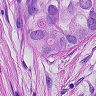
Metastatic tissue present: yes